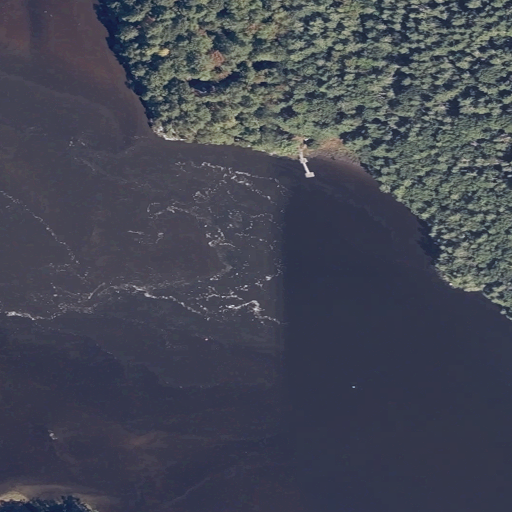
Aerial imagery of island in Maine named Carleton Ledges containing open water, evergreen forest, mixed forest, herbaceous wetlands, open development, and barren land